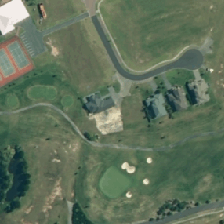
Land cover: urban_build_up